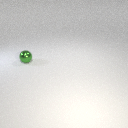
small green metal sphere